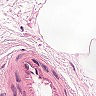
Metastatic tissue present: no